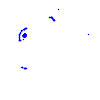
Particle: kaon